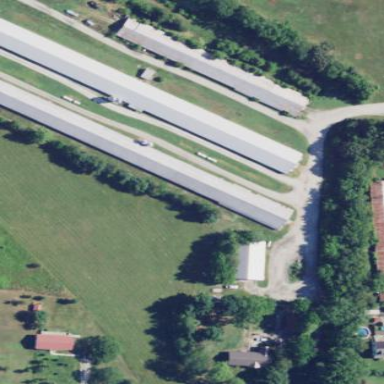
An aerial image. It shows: Farm auxiliary building.